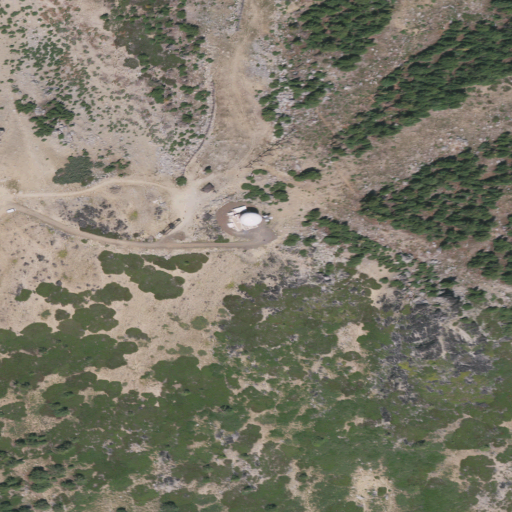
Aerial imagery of mountain in Oregon named Mount Ashland containing shrub, grassland, evergreen forest, barren land, low intensity development, high intensity development, open development, and medium intensity development